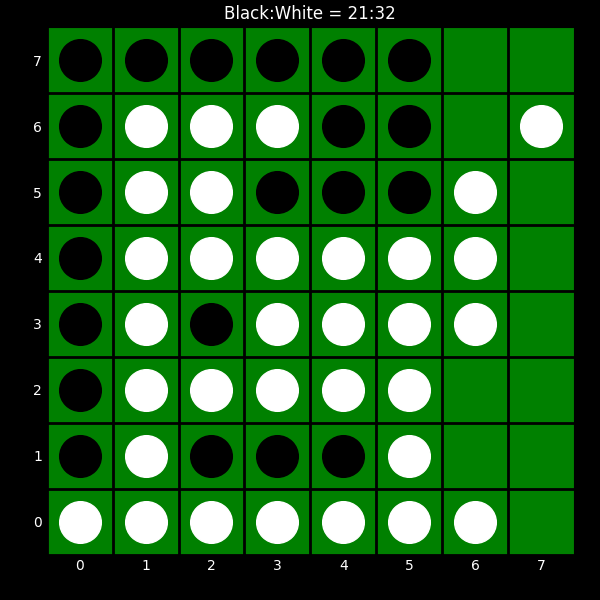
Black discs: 21
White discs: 32